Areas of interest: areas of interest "Great Earth Business Center"
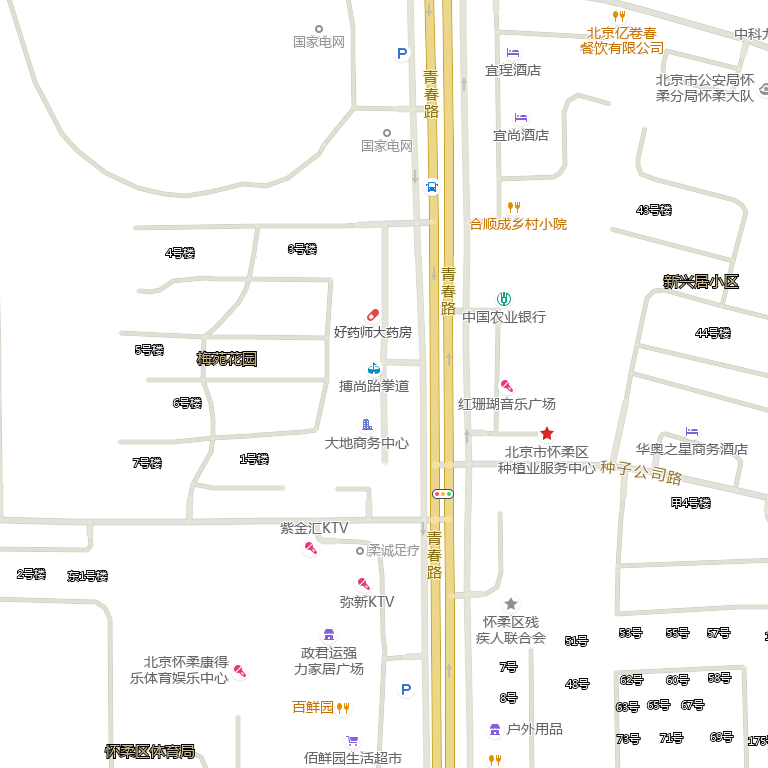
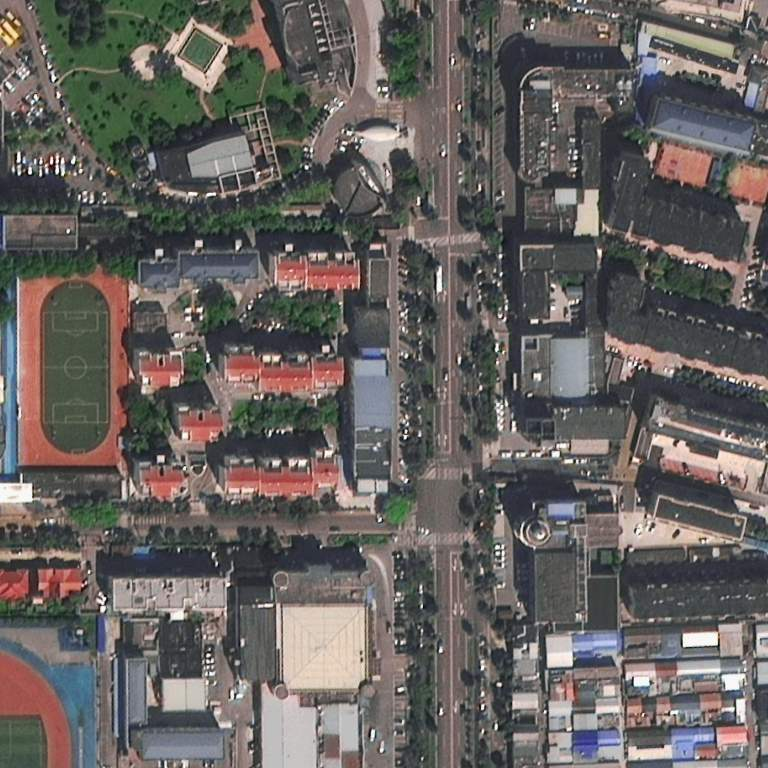